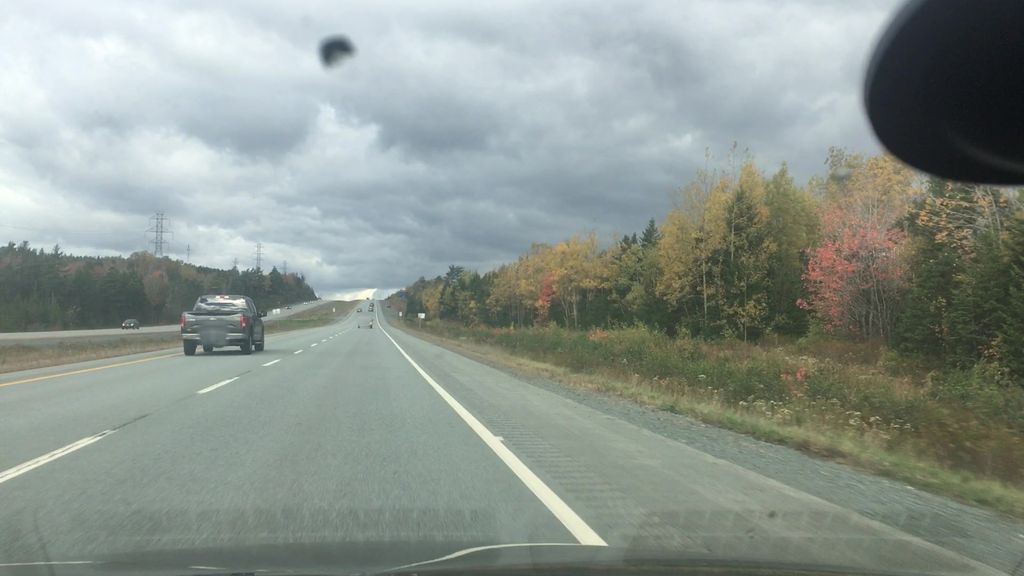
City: halifax